You are looking at the short-time Fourier spectrogram of a bearing's acceleration signal. Diagnose the bearing from this image, choosing from: normal, inner_race, outer_race, ball.
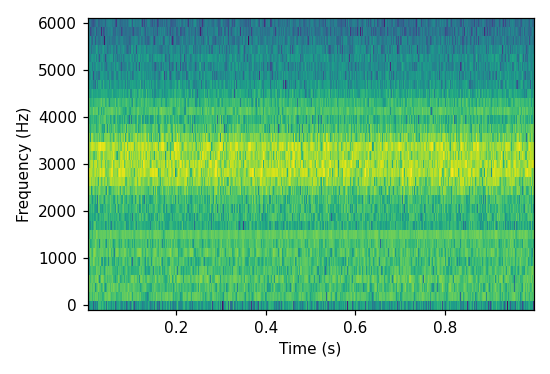
Answer: ball